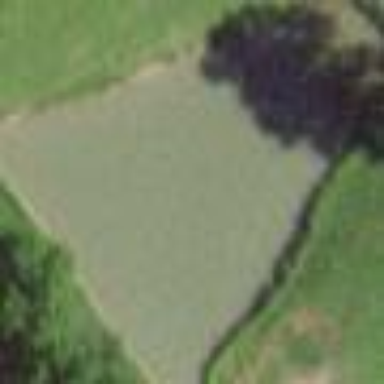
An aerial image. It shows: Pond with natural water.